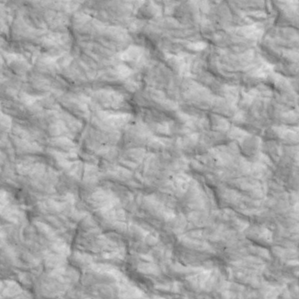
Label: non_frost